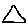
Label: triangle